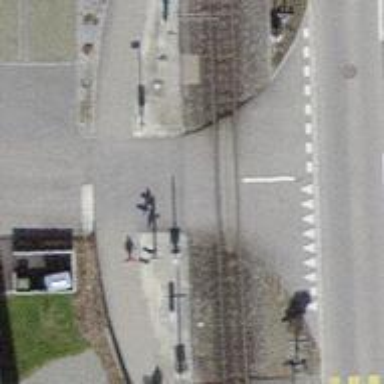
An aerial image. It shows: Railway level crossing.